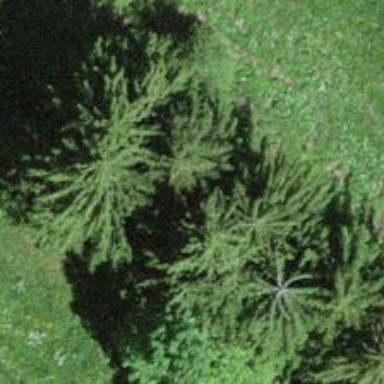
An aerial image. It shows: Single tag "natural: tree."